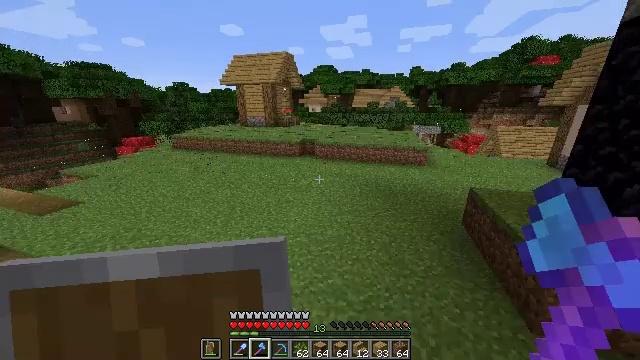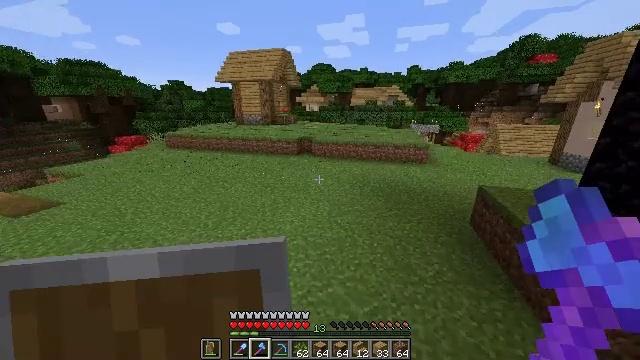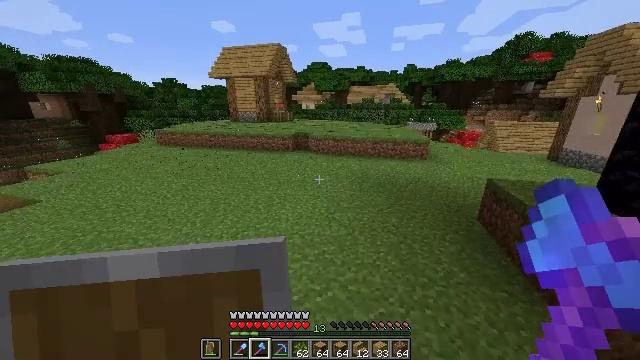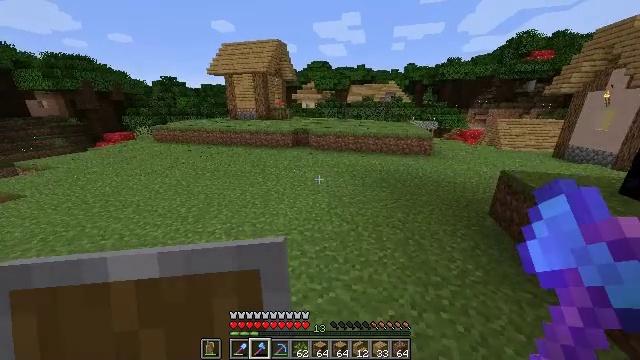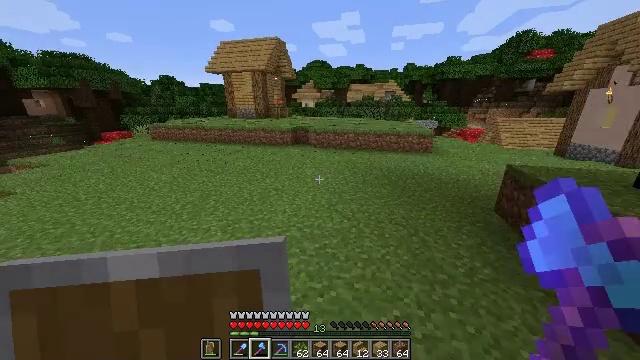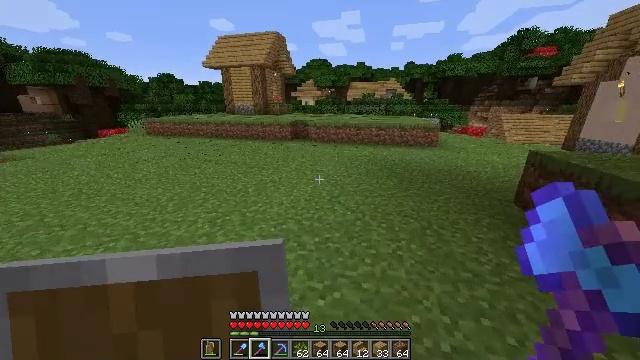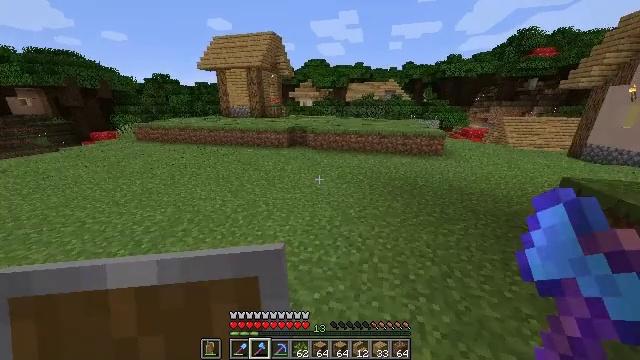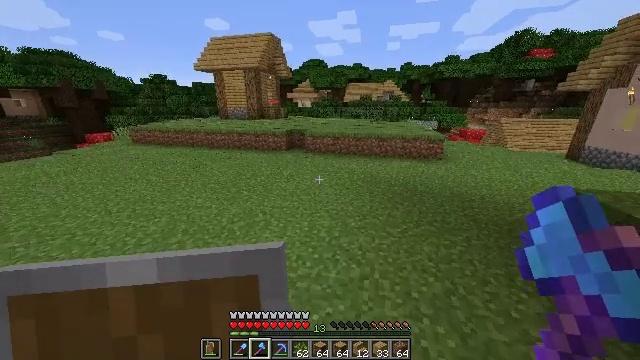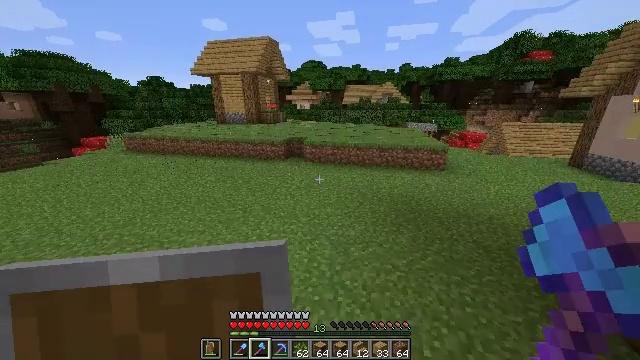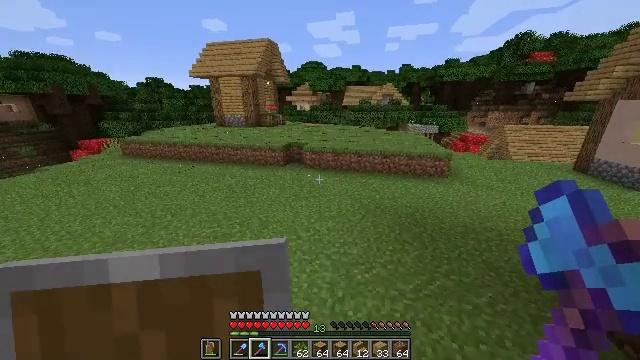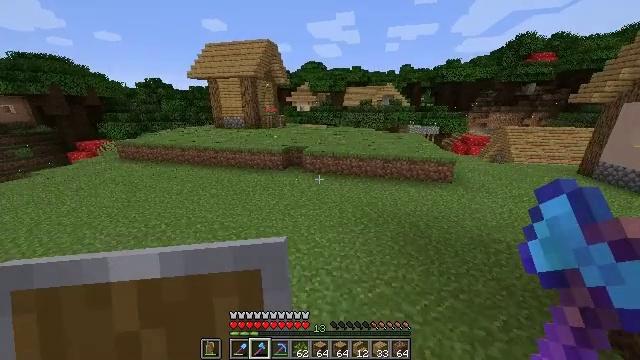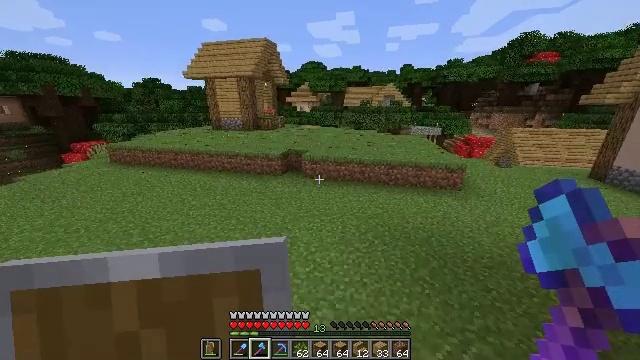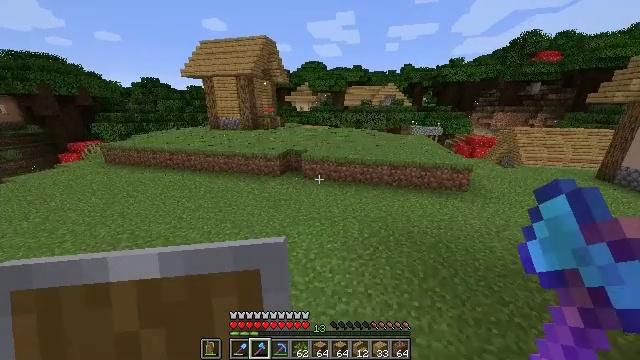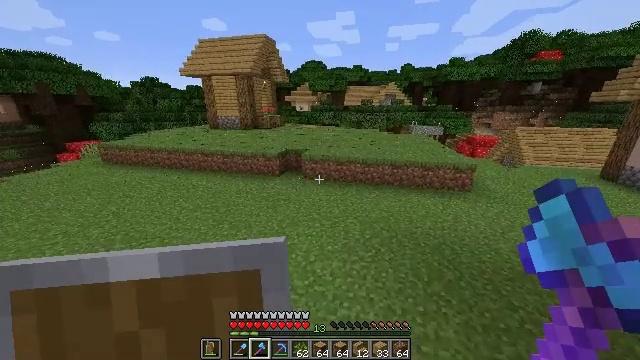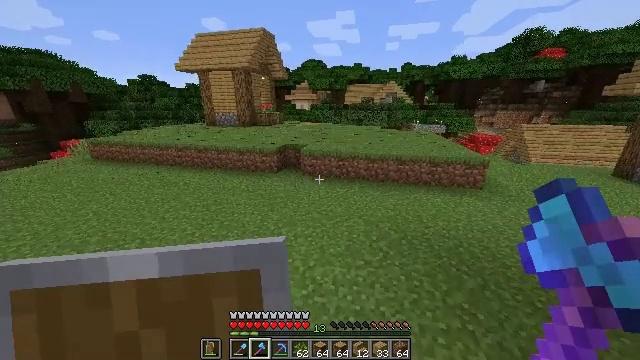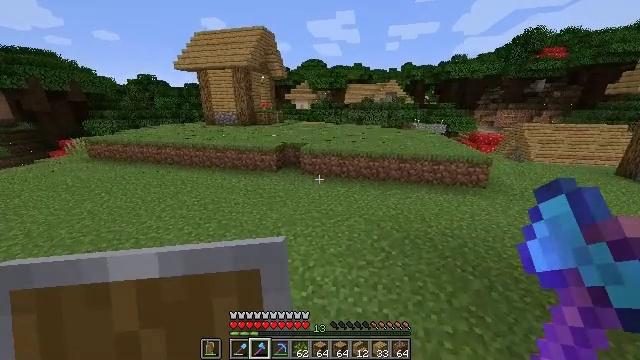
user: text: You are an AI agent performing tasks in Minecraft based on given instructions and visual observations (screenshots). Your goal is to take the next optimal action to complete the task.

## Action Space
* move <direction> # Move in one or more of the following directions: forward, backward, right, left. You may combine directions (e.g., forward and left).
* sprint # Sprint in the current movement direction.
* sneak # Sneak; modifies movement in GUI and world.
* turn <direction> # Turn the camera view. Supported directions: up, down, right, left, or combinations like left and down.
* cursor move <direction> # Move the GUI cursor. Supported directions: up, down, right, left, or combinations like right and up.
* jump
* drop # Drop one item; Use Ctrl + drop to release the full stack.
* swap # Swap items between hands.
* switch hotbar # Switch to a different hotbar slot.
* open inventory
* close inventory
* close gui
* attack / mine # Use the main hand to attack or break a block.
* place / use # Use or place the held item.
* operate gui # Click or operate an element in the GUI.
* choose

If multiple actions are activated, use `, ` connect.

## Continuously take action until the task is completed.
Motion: motion action
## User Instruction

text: Craft an emerald using the crafting table.
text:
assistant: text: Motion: move forward, sprint, jump
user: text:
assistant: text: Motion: move forward, sprint, jump
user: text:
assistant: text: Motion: move forward, sprint, jump
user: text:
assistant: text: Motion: move forward, sprint, jump
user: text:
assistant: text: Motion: move forward, jump
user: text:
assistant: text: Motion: move forward, jump
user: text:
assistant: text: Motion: move forward, jump
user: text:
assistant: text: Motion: move forward, jump
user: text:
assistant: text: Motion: move forward, jump
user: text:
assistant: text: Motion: move forward, jump
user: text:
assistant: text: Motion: move forward, sprint, jump
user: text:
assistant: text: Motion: move forward, sprint, jump
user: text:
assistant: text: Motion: move forward, sprint, jump
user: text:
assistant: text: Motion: move forward, jump
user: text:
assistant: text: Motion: move forward, jump
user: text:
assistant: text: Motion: move forward, jump
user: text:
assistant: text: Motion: move forward, jump
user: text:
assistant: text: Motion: move forward, jump
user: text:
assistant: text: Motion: move forward, jump
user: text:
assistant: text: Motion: move forward, sprint, jump
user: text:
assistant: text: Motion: move forward, sprint, jump
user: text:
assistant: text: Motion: move forward, sprint, jump
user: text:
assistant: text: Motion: move forward, jump
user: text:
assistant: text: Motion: move forward, jump
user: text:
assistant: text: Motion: move forward, jump
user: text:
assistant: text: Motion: move forward, turn right, jump
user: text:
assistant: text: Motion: move forward, turn right, jump
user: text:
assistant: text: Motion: move forward, jump
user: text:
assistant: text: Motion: move forward, jump
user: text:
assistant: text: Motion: move forward, sprint, jump